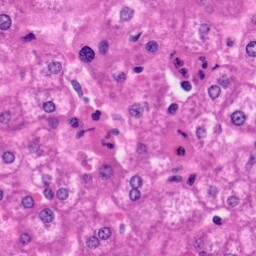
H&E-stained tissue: Liver